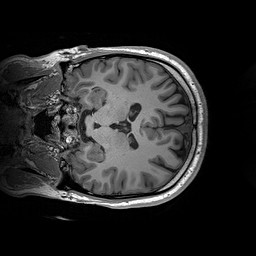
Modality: T1w
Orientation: coronal
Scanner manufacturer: siemens
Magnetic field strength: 3 T
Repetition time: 2.2 s
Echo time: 0.00244 s